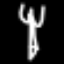
Label: fork